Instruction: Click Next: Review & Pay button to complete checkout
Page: extras
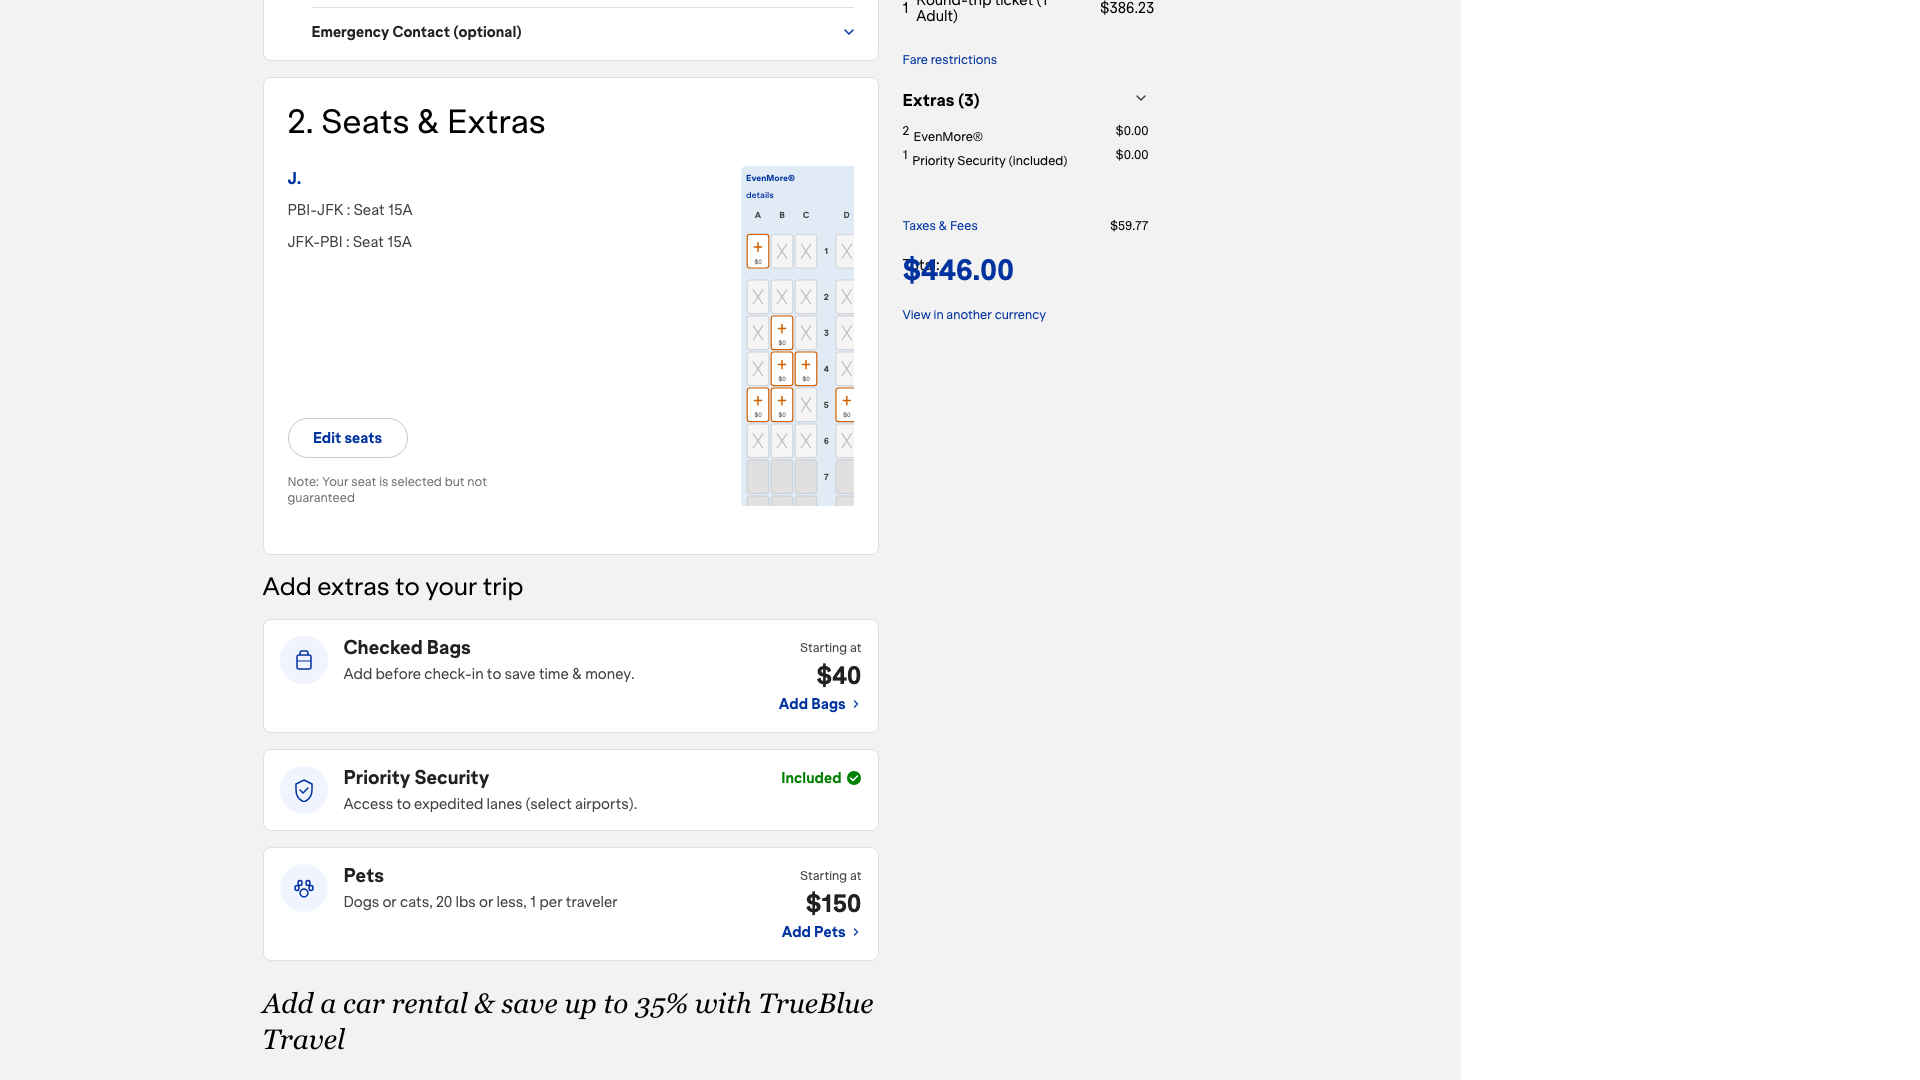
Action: click